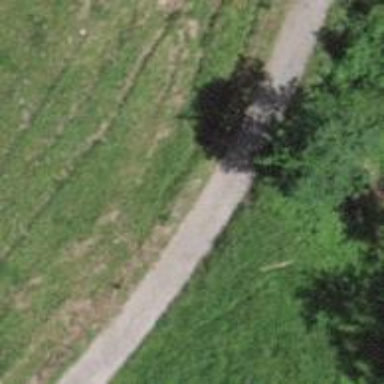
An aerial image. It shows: Unpaved path.